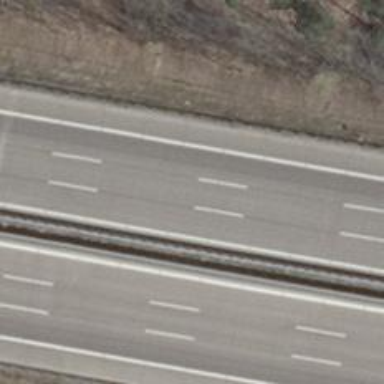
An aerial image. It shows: Concrete motorway.